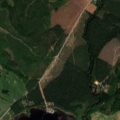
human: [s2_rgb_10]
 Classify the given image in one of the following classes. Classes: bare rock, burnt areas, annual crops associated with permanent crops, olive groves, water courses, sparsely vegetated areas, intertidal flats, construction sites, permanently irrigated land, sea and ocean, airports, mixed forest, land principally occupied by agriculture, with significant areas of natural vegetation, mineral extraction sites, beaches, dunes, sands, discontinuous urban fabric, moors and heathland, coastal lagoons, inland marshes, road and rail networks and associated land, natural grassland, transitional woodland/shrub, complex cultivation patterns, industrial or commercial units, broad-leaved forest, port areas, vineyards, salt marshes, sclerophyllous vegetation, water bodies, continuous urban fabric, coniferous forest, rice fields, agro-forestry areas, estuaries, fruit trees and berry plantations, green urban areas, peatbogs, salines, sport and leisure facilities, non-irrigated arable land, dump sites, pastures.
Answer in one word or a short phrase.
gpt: land principally occupied by agriculture, with significant areas of natural vegetation, coniferous forest, mixed forest, transitional woodland/shrub, water bodies